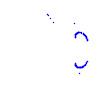
Particle: proton